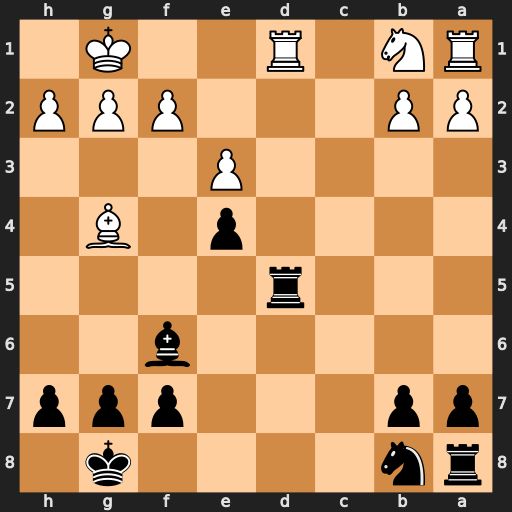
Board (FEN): rn4k1/pp3ppp/5b2/3r4/4p1B1/4P3/PP3PPP/RN1R2K1
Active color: b
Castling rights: -
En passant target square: -
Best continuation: Rxd1+ Bxd1 Bxb2 Nd2 Bxa1